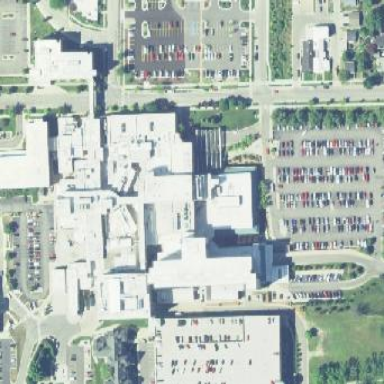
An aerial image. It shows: Healthcare facility identified as hospital.